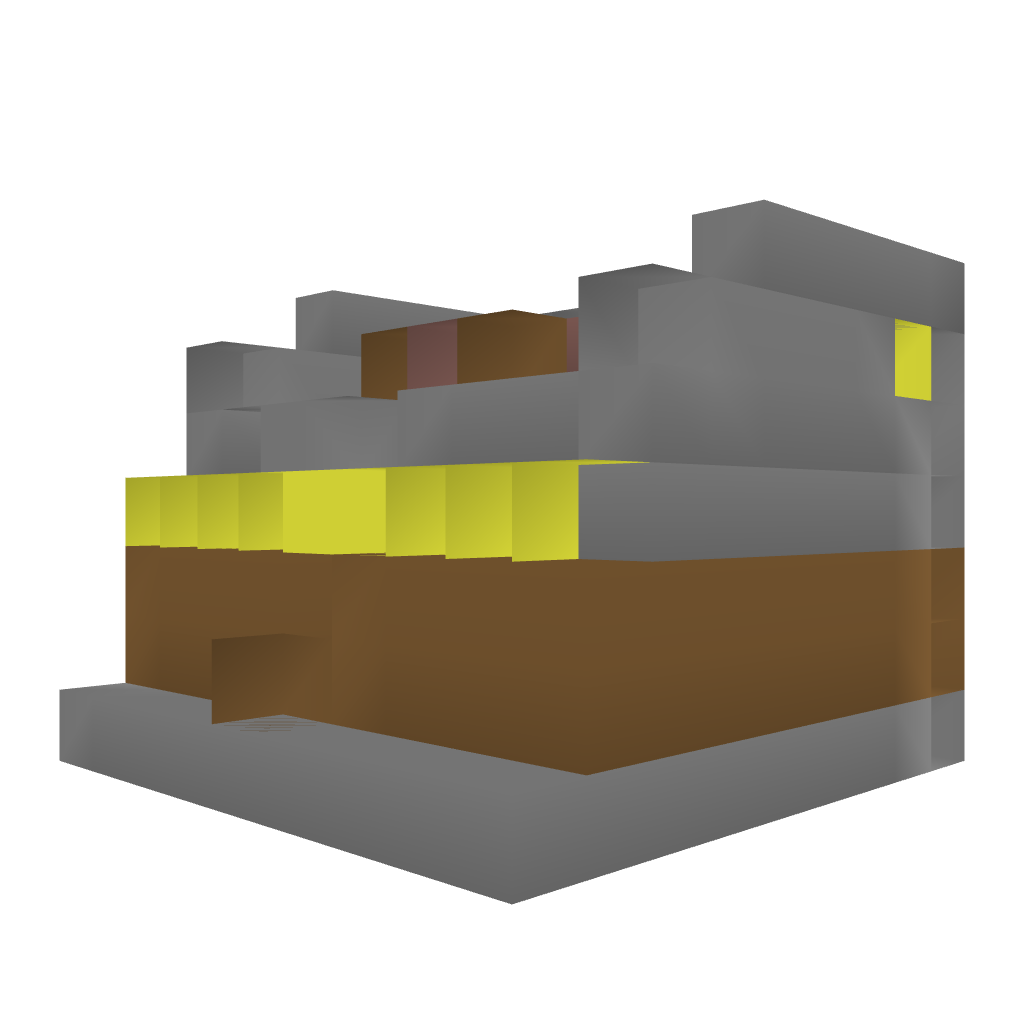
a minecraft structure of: Drum Set bad low quality